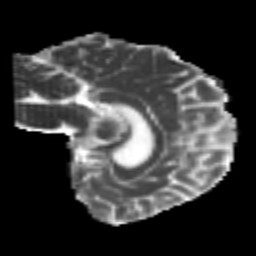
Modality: MD
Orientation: sagittal
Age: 25
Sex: male
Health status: healthy
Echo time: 0.074 s